Question: Can someone explain why the 'else: pass' shown below is needed in order for the rest of the code (the final 'print 'processing...' statement) to be executed? Note the 'print' in the 'else' was put there just so I could tell that execution was indeed taking that path.
It seems like that should happen whenever the 'continue' isn't executed since code in the 'else' does nothing. However, if I leave the 'else' out, nothing further in the 'for' loop appears to be executed when the condition is False -- when files with the extension exist in the directory -- which doesn't make sense to me. The docs say 'continue' "continues with the next cycle of the nearest enclosing loop", fine, but if one is not executed, shouldn't processing proceed to the next statement?
'''
import os
source_dir = r'C:\Downloads'
ext = '.mp3'
for dirName, subdirList, fileList in os.walk(source_dir):
if not any(os.path.splitext(fileName)[1].lower() == ext for fileName in fileList):
print ' skipping "{}"'.format(dirName)
continue
else: # why is this clause needed to continue this iteration of a loop?
print 'contains "{}"'.format(dirName)
pass
print 'processing "{}" which has "{}" files'.format(dirName, ext)
'''
The seemingly strange behavior was due to an indentation problem which is not visible in the code above nor normally in my text editor. It turned out that the last 'print' statement was indented by 3 spaces then a tab, which makes it appear to align with the 'else', but in fact it either follows the 'pass' in the 'else' if it's there, or follows the 'continue' in the first part of the 'if'. Obviously confusing me a great deal.
Here's a screenshot of the code in my text editor with its "show space/tabs" option turned on. The red dots represent spaces and the red right guillemet ('"') represents a tab character:

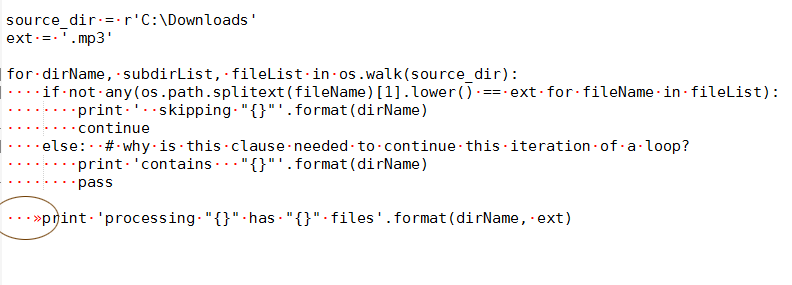
Answer: I'm going to answer my own question and eventually accept it. The seemingly odd behavior described was caused by an subtle indention problem, the possibility of which was first brought to my attention by user @delnan. Because it was invisible, initially I didn't think it could be the case, but eventually found it after more investigation. The details of which have been added to the end of my question.